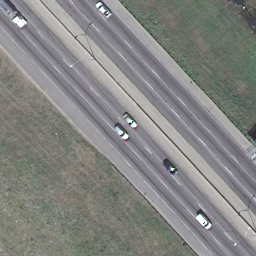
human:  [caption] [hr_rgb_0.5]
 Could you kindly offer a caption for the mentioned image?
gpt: There are two straight freeways closed to each other and some plants beside the roads .

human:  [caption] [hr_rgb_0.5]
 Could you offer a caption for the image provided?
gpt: Two straight freeways closed to each other with some cars on the roads .

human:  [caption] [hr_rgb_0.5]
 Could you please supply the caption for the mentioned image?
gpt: There are two straight freeways closed to each other with some cars on the roads .

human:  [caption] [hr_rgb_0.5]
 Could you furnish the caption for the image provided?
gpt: Some cars are on the freeways and some plants beside the roads .

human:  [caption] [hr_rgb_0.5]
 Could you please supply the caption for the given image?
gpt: There are some cars are on the freeways and some plants beside the roads .